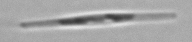
Label: pennate